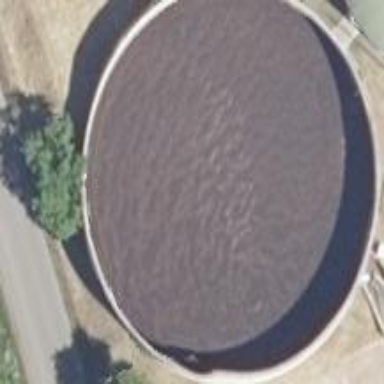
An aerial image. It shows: Storage tank that is man-made.